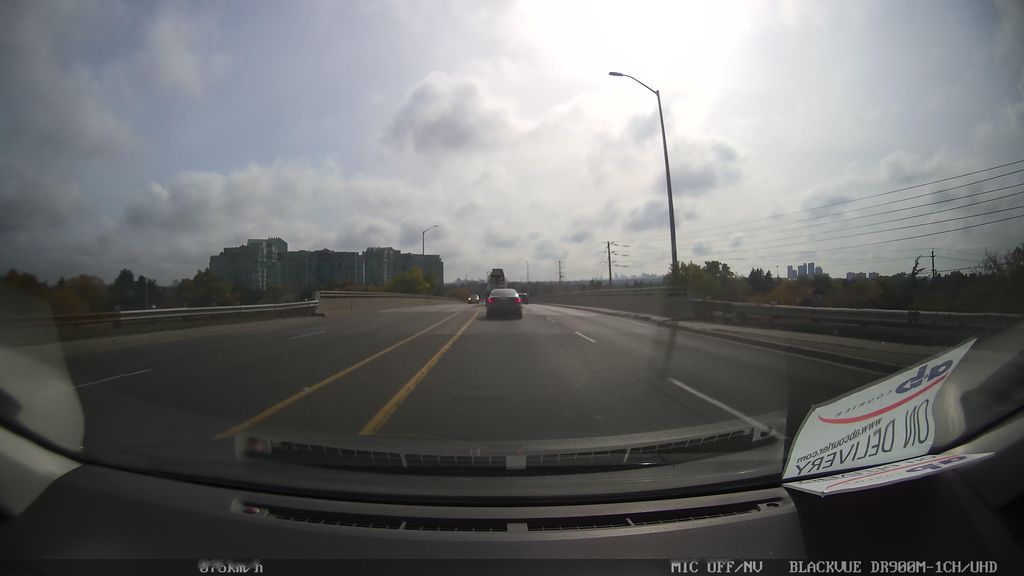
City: toronto